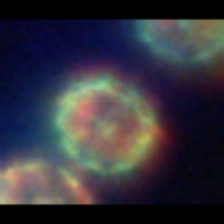
Taxon: Centric
Group: Diatoms